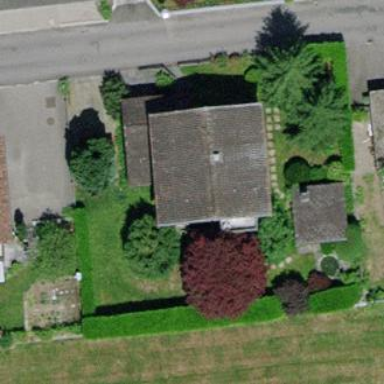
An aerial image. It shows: Simple house.